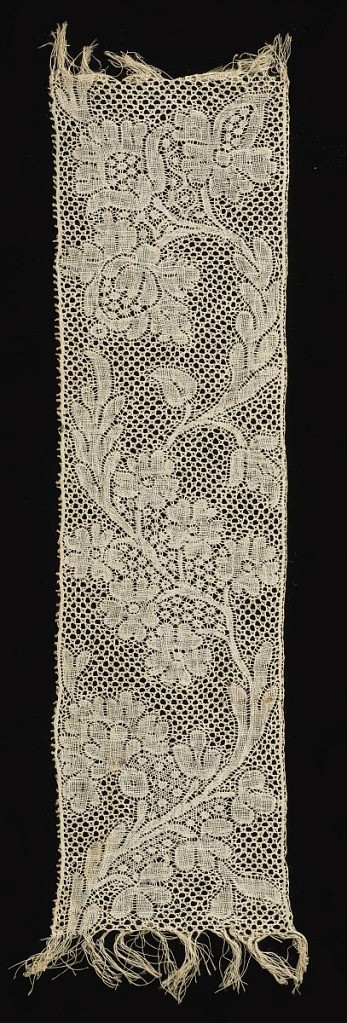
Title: Sample
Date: late 18th century
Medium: linen Technique: bobbin lace, Binche style
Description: Small lace sample has a scrolling floral vine pattern.